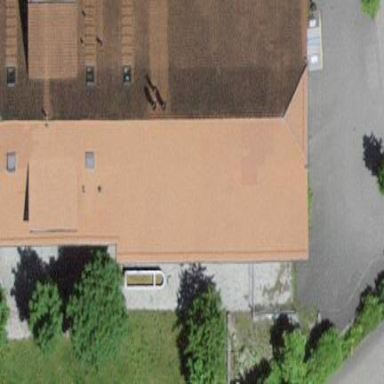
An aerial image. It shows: Building with half-hipped roof made of roof tiles.